Question: hello i am creating a shopping application , I have a shopping cart in that i have some columns which are add from the code behind and some columns are of template fields which are not present in the database but want use in future.
this is my shopping cart
code :
'''
<asp:GridView ID="GridViewProduct" runat="server" CellPadding="5" CssClass="grid"
ForeColor="#333333" OnRowCreated="GridViewProduct_RowCreated" OnRowDataBound="GridViewProduct_RowDataBound"
ShowFooter="True" CellSpacing="1"
onrowupdating="GridViewProduct_RowUpdating">
<AlternatingRowStyle BackColor="White" />
<Columns>
<asp:ButtonField Text="Remove From Cart" CommandName="RemoveFromCart" />
<asp:TemplateField HeaderText="Quantity">
<ItemTemplate>
<asp:TextBox ID="TextBoxQuantity" runat="server" Width="50px">1</asp:TextBox><br />
<asp:LinkButton ID="LinkButtonEditQuantity" runat="server" CommandName="EditTextBox">edit</asp:LinkButton>
</ItemTemplate>
<EditItemTemplate>
<asp:LinkButton ID="LinkButtonUpdate" runat="server">Update</asp:LinkButton>
</EditItemTemplate>
</asp:TemplateField>
<asp:TemplateField HeaderText="Total Price">
<ItemTemplate>
<asp:Label ID="LabelTotalPrice" runat="server" Text="0"></asp:Label>
</ItemTemplate>
</asp:TemplateField>
</Columns>
<EditRowStyle BackColor="#7C6F57" />
<FooterStyle BackColor="#1C5E55" ForeColor="White" Font-Bold="True" />
<HeaderStyle BackColor="#1C5E55" Font-Bold="True" ForeColor="White" />
<PagerStyle BackColor="#666666" ForeColor="White" HorizontalAlign="Center" />
<RowStyle BackColor="#E3EAEB" />
<SelectedRowStyle BackColor="#C5BBAF" Font-Bold="True" ForeColor="#333333" />
<SortedAscendingCellStyle BackColor="#F8FAFA" />
<SortedAscendingHeaderStyle BackColor="#246B61" />
<SortedDescendingCellStyle BackColor="#D4DFE1" />
<SortedDescendingHeaderStyle BackColor="#15524A" />
</asp:GridView>
'''

i have a edit link button in the template field and the update link button in the editItem template and textbox above it so as to edit the textbox when a person clicks the edit link button.
My Question is that : How can i edit the textbox in the same column instead of whole row.
and which method should i use of the to achieve to editing the same cell rowupdating,rowcommand and save the values in session and multiply the edited value as quantity and unit price to show in the total price rows of the gridview .
please help me to implement right way to implement this as i am stuck with this for many days.. please
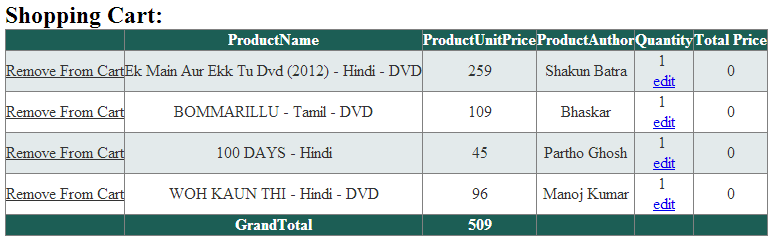
Answer: on your gridview templates, look at the EditRowTemplate, you will see that it contains all the editable controls (most likely textboxes) delete the textboxes and add Labels instead and bind them to your datasource. That way the data is still displayed but wont be editable (except for the control that you want to be edited)
Try it and let me know if you need more help.